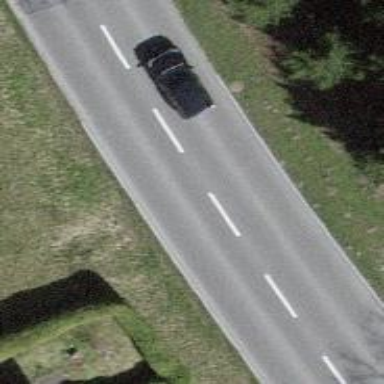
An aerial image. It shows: Secondary road.